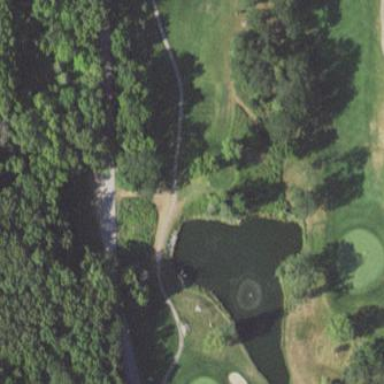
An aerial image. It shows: Picturesque scene of golf course with lateral water hazard.